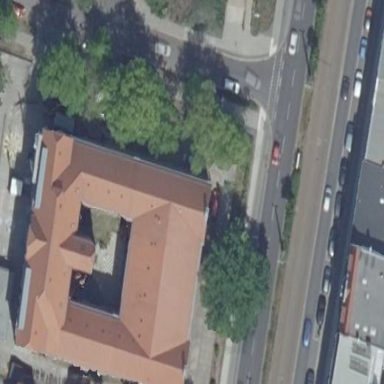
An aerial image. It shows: Gabled building with roof tiles in salmon color.